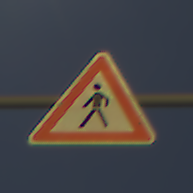
Verkehrszeichen: FussgaengerRechts
Umgebung: Outdoor, RoadRail
Tageszeit: Midday
Wetter: Clear
Licht: Natural
Jahreszeit: Summer
Kontrast: HighContrast